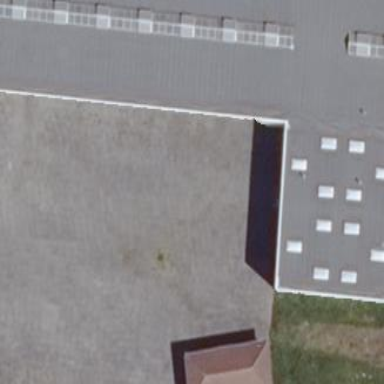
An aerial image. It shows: Commercial building.